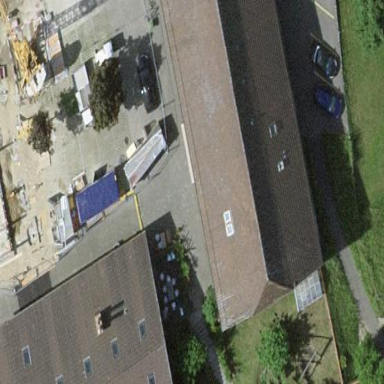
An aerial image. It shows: School building.